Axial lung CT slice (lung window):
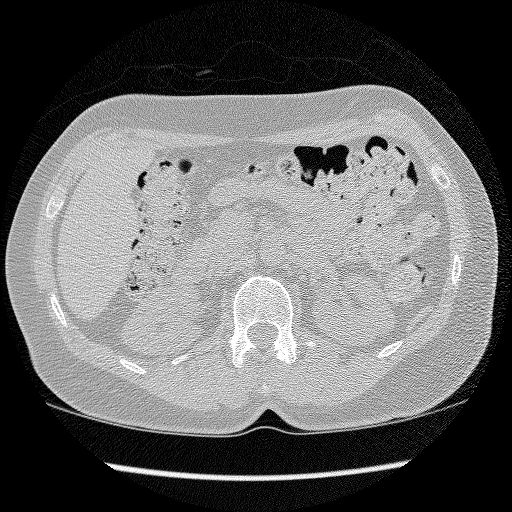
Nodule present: no